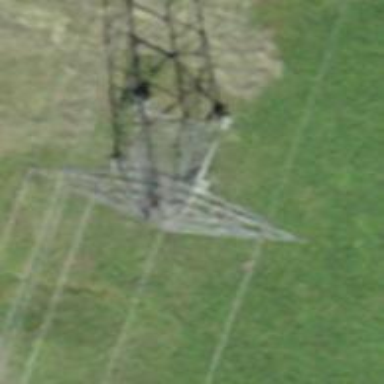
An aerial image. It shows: Power tower.